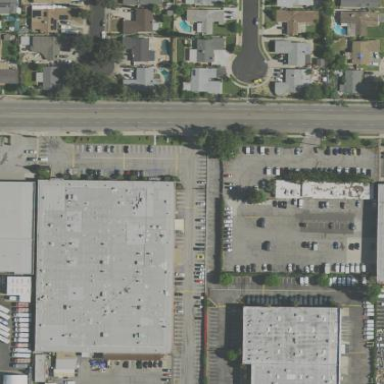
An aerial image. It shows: Industrial building.